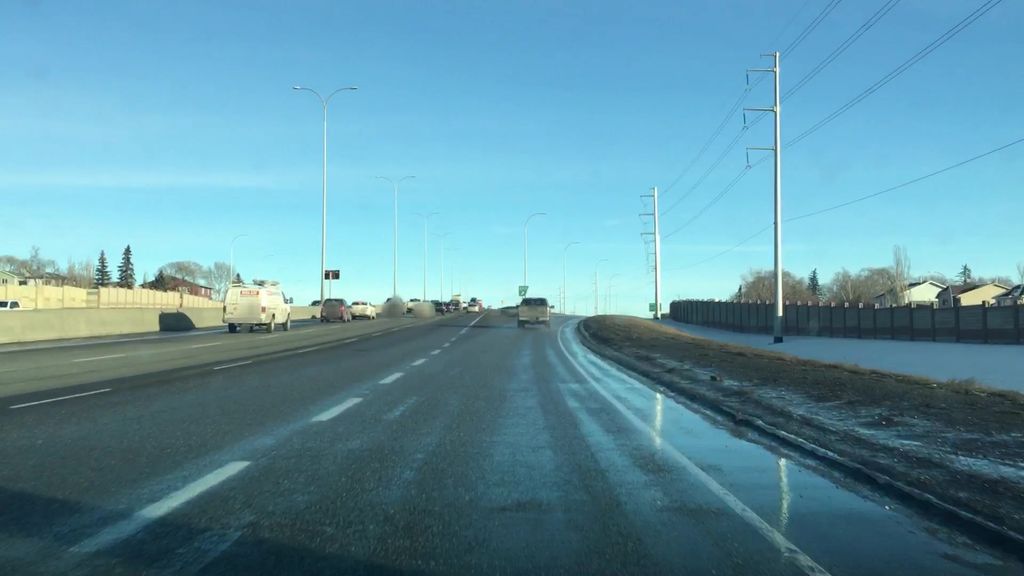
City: calgary